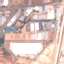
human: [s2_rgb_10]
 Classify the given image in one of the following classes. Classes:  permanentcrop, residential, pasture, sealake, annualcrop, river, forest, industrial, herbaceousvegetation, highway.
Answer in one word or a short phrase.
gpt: Industrial